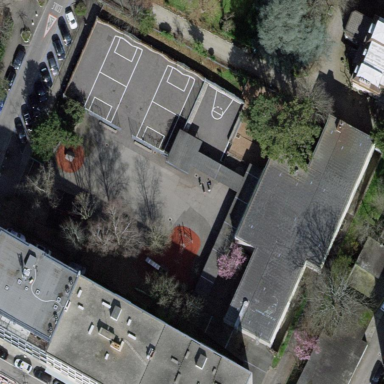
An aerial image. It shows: School.